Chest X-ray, AP view. Patient: 12 years old, sex M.
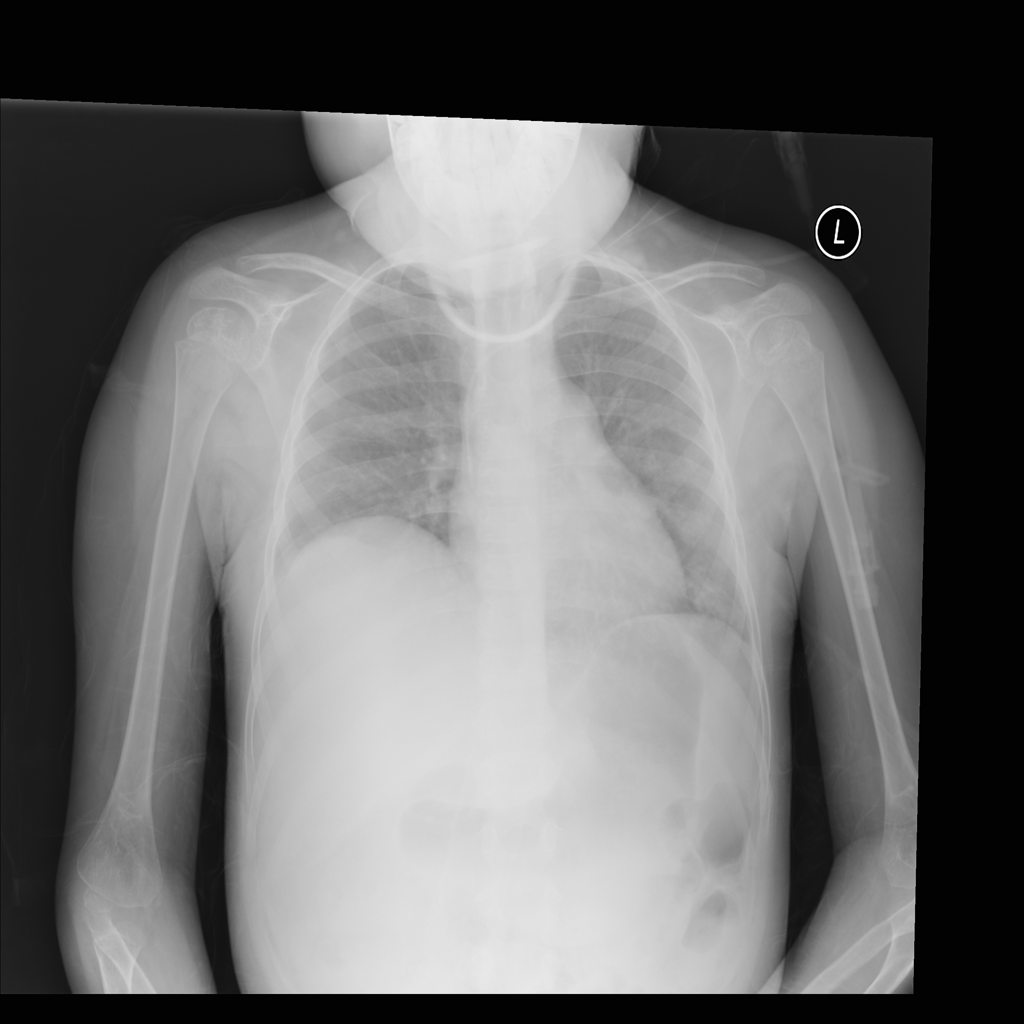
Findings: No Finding